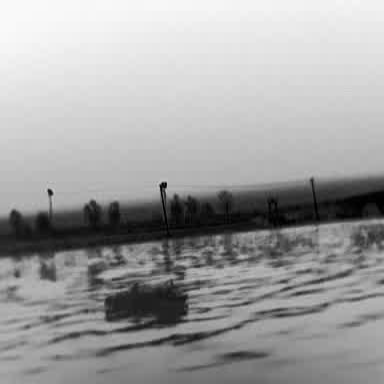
There is a container_ship in the infrared image.